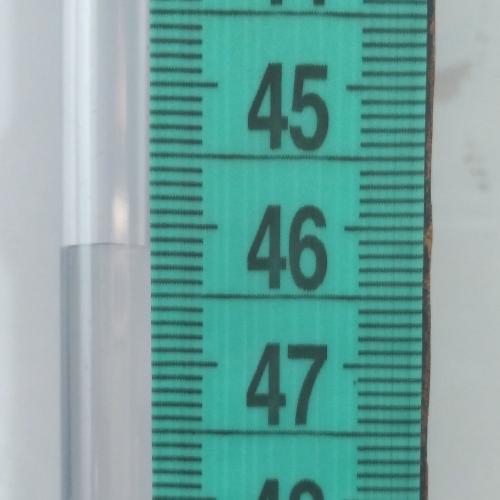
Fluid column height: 46.2 cm